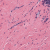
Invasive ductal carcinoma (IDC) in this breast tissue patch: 0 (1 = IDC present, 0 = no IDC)